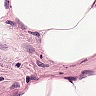
Metastatic tissue present: no